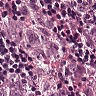
Metastatic tissue present: yes